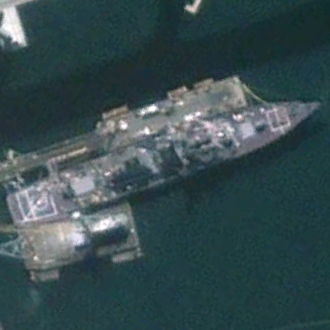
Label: destroyer